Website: walmart
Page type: billing-address
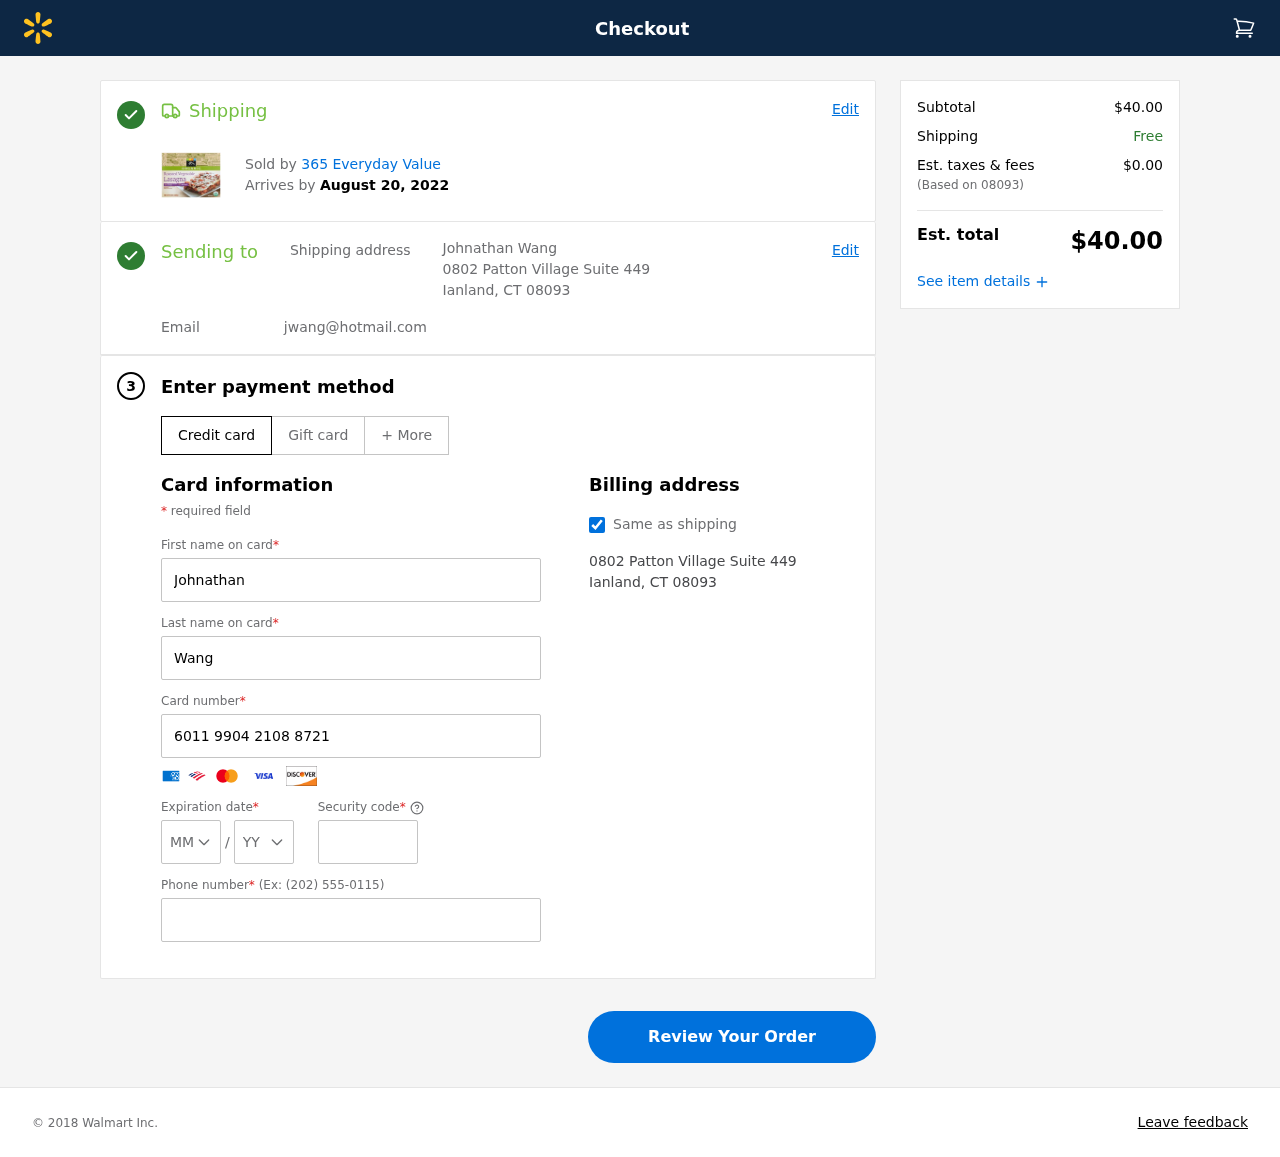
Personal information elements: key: PII_CARD_CVV
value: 427
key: PII_CARD_EXPIRY_MONTH
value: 02
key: PII_CARD_EXPIRY_YEAR
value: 28
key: PII_CARD_NUMBER
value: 6011 9904 2108 8721
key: PII_CITY_STATE_ZIP
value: Ianland, CT 08093
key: PII_EMAIL
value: jwang@hotmail.com
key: PII_FIRSTNAME
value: Johnathan
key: PII_FULLNAME
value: Johnathan Wang
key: PII_LASTNAME
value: Wang
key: PII_PHONE
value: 4793149059
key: PII_POSTCODE
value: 08093
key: PII_STREET
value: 0802 Patton Village Suite 449
Product elements: key: PRODUCT1_BRAND
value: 365 Everyday Value
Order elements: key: ORDER_DELIVERY_DATE
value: August 20, 2022
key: ORDER_SUBTOTAL
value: $40.00
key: ORDER_TAX
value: $0.00
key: ORDER_TOTAL
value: $40.00